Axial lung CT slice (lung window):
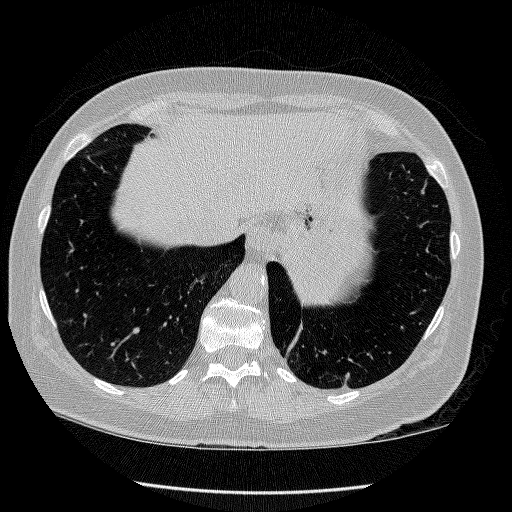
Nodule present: no